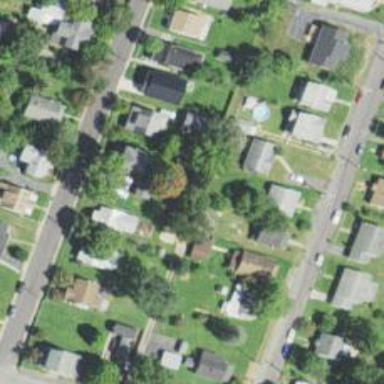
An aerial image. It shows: Alley designed for services.